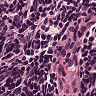
Metastatic tissue present: no